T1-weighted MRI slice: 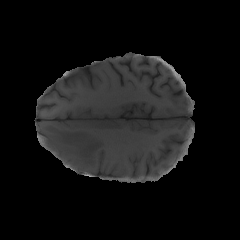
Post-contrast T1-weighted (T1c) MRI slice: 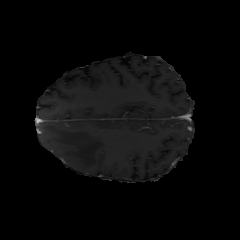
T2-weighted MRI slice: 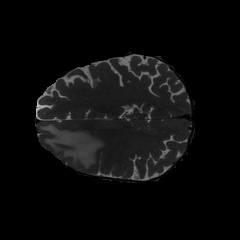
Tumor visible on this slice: yes